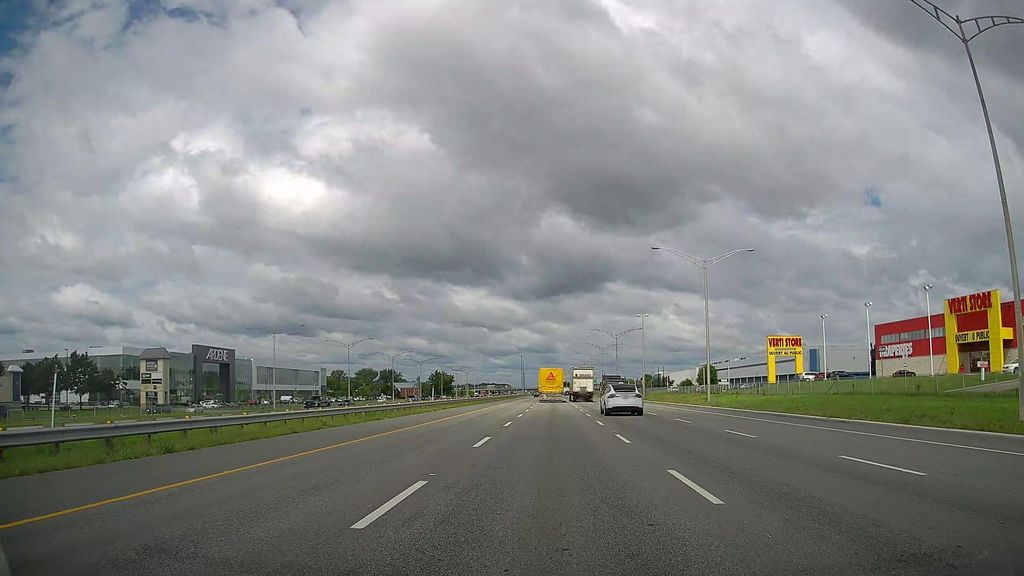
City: montreal